Field crop: maize
Growth stage: 2
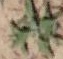
Species: atriplex